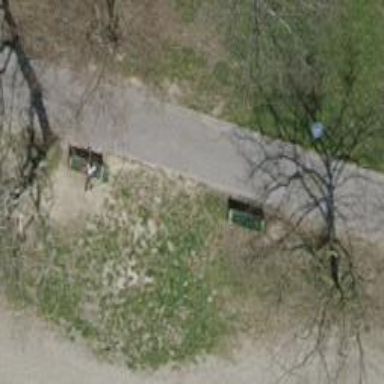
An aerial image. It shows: Bench.